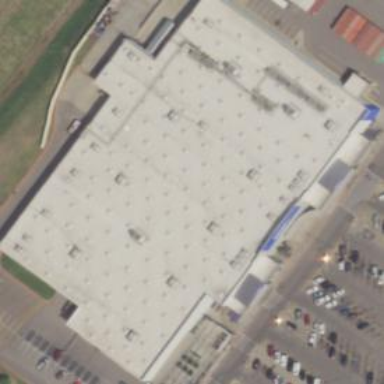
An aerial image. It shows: Supermarket building.